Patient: sex F, age 67
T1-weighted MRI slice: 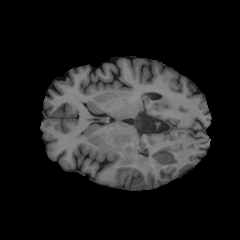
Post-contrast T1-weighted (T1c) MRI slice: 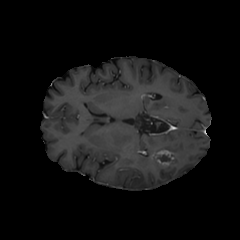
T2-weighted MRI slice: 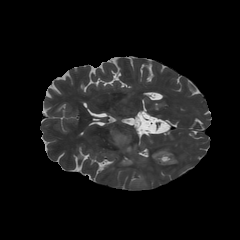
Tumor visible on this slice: yes
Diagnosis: Glioblastoma, IDH-wildtype
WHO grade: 4